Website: apple
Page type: orders-overview
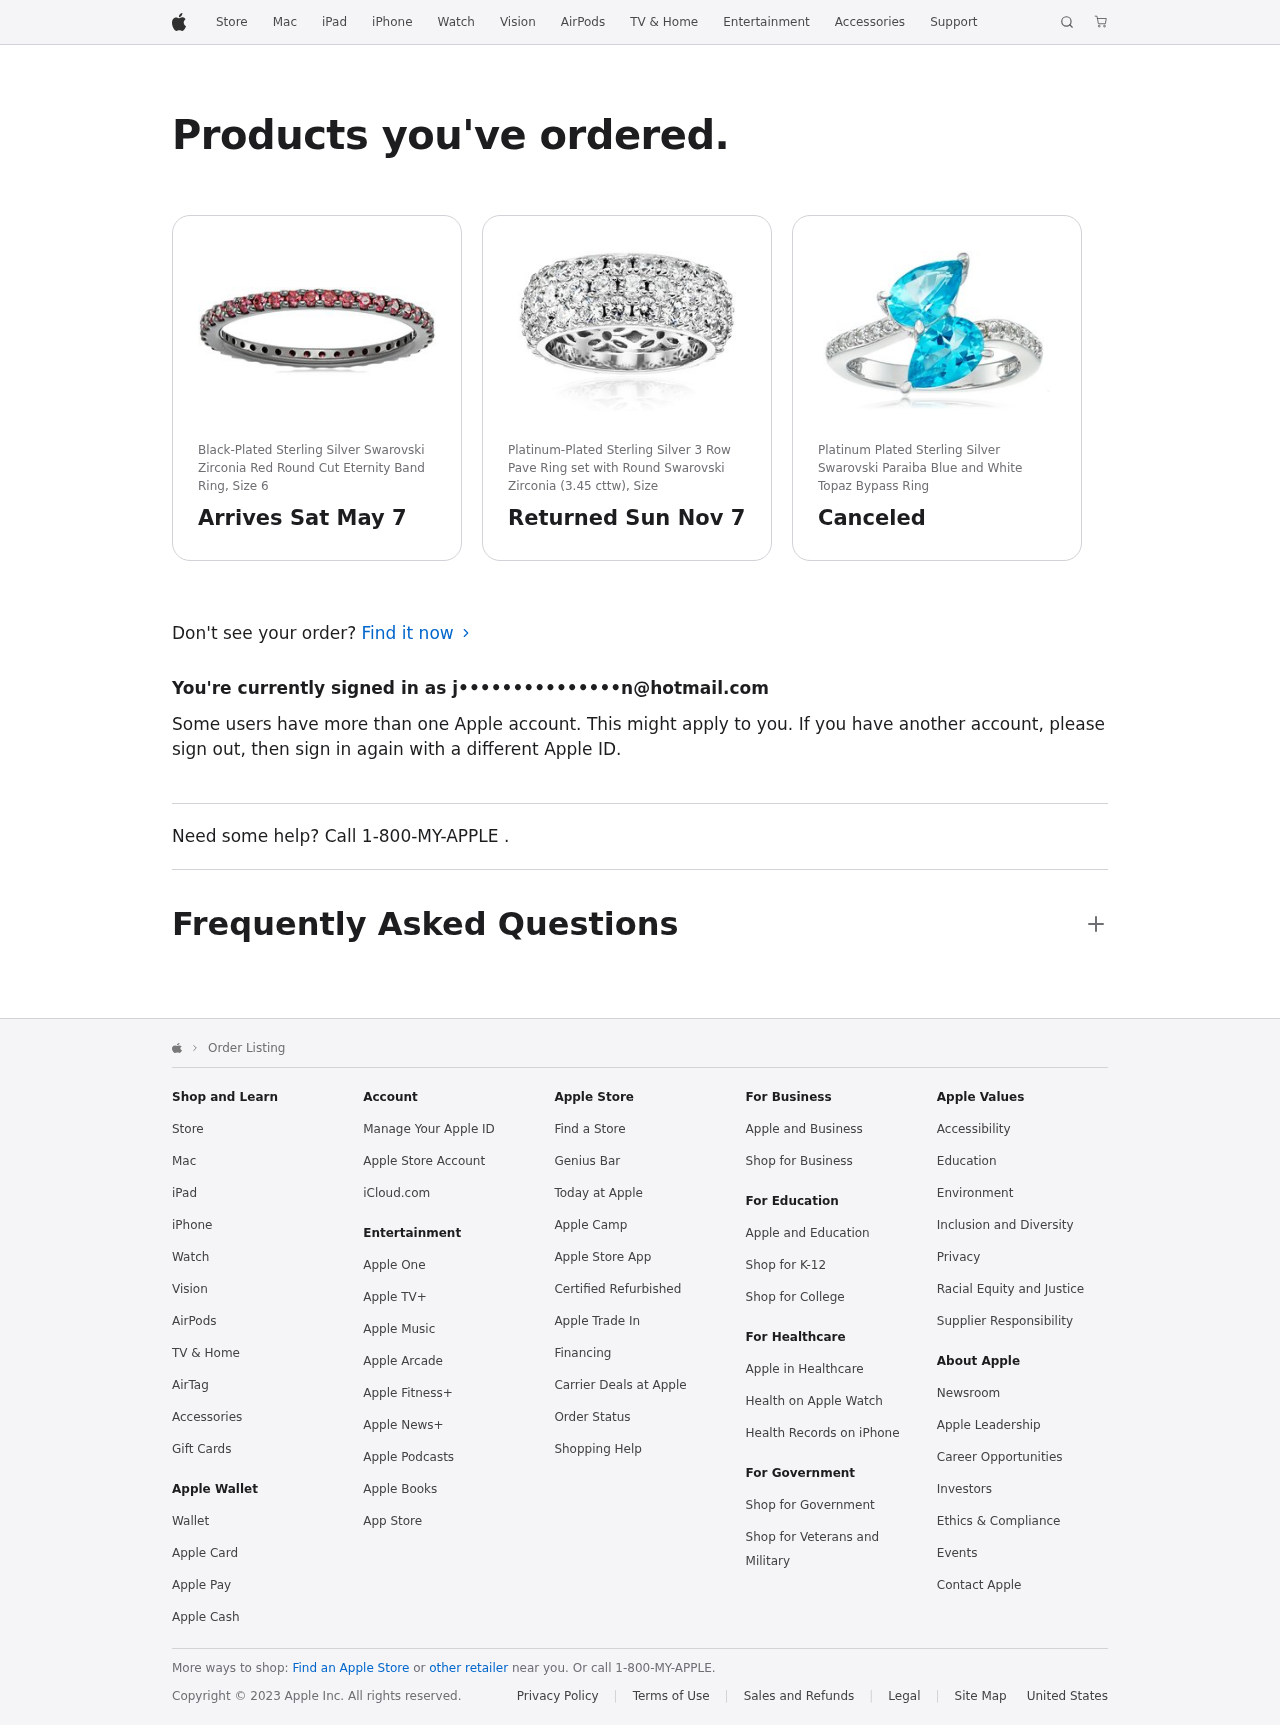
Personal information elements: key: PII_EMAIL
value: j•••••••••••••••n@hotmail.com
Product elements: key: PRODUCT1_NAME
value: Black-Plated Sterling Silver Swarovski Zirconia Red Round Cut Eternity Band Ring, Size 6
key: PRODUCT2_NAME
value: Platinum-Plated Sterling Silver 3 Row Pave Ring set with Round Swarovski Zirconia (3.45 cttw), Size
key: PRODUCT3_NAME
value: Platinum Plated Sterling Silver Swarovski Paraiba Blue and White Topaz Bypass Ring
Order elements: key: ORDER_DELIVERY_DATE
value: Sat May 7
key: ORDER_RETURN_BY_DATE
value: Sun Nov 7